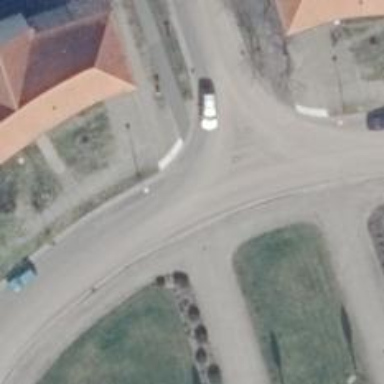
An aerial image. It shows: Unmarked road crossing.